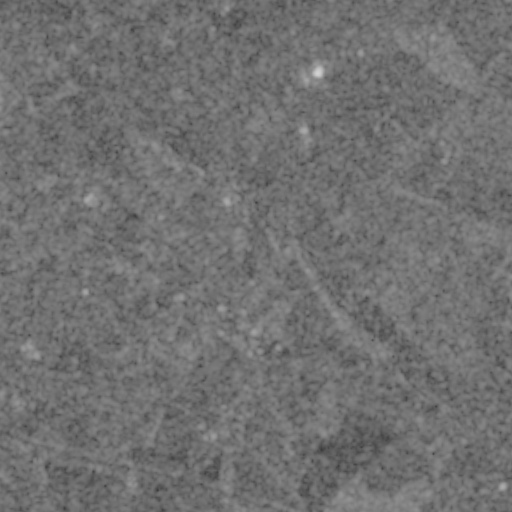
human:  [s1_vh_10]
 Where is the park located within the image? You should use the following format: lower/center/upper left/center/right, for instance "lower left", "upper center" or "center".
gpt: The park is located in the lower center of the image.
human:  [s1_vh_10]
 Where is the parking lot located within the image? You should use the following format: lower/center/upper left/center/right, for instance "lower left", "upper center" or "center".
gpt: The parking lot is located in the lower center of the image.
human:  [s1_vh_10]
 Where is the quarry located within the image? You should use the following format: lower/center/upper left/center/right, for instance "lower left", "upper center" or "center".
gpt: The quarry is located in the lower center of the image.
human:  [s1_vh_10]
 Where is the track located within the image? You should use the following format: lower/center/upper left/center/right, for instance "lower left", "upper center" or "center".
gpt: There is no track in the image.

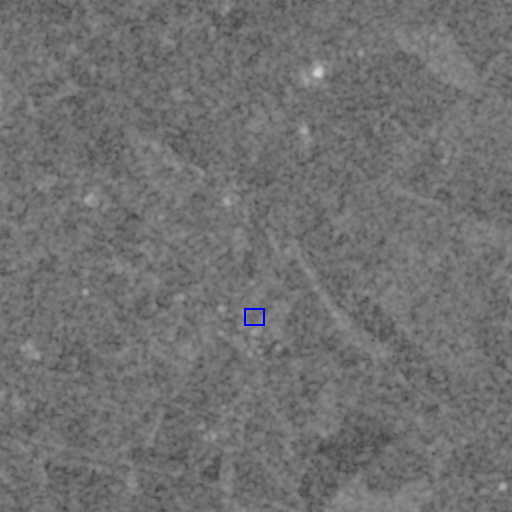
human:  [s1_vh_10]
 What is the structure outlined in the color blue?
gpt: The structure outlined in blue is a park.
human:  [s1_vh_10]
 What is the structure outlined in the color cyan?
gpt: There is no cyan outline.